Question: Currently I am using a 'FlowLayoutPanel' to display my custom controls, it has worked well so far but now seems to be lacking when I want to change the layout of the controls per user requests. I have been trying to find a way to change the 'WrapContents' attribute of the 'FlowLayoutPanel' to re-apply the layout of the panel with the new attribute but keep falling short.
So I was wondering if there was a completely different solution.
I have two types of controls I want to display to the user, banners and indicators. For every banner there are 24-48 indicators along with it (They represent electrical boards). I want to display these controls to the user in two ways. First in one long list (which 'FlowLayoutPanel' did pretty well with 'WrapContents = false') and second in columns of lists, one per banner (So each column would be headed by a banner with its indicators beneath.)
Below is a picture of how 'FlowLayoutPanel' did at this task. For the first method of one long list it was simple, just set 'WrapContents = false' and everything would line up in one nice long list. The problem I was having was for the second method; more specifically getting the 'FlowLayoutPanel' to switch between the two methods of displaying the forms. As you can see with 'WrapContents' set to 'true' the 'LayoutEngine' creates columns, but overflows them to the next column. (I never tried to fix this, I am still stuck on how to reapply the layout after setting 'WrapContents' on a 'FlowLayoutPanel')

So my question is, is there a better solution to my problem.
- -
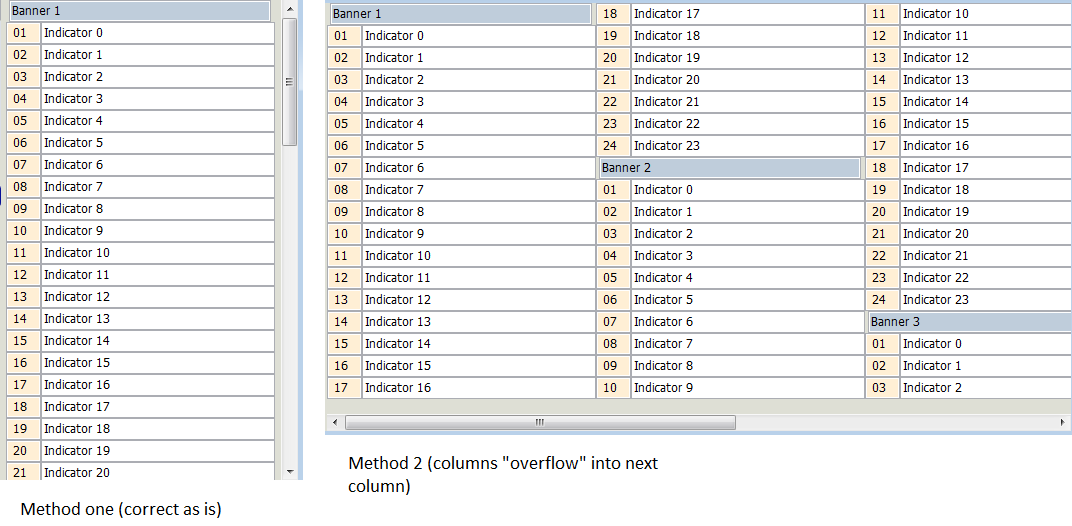
Answer: > Is there a layout panel that I can display my controls in the two manners described?
'FlowLayoutPanel' is the panel you are looking for, the problem you have is because your 'banner' and 'indicator' are not associated. so 'FlowLayoutPanel' treat each of them as an individual control, hence the you have observed.
As I pointed out in my comments, you need an extra user control to combine 'Banner' and all its possible 'Indicators', and add this new control into the 'FlowLayoutPanel' instead.
> Also, easily switch between the two at the users request (by means of a checkbox/button that would redraw/relayout the controls)?
When you done the first part, you can then switch layout by setting 'FlowLayoutPanel''s 'FlowDirection' to 'TopDown' or 'LeftToRight' (with 'WrapContents' set as 'False').